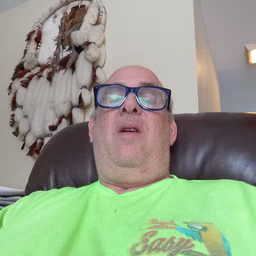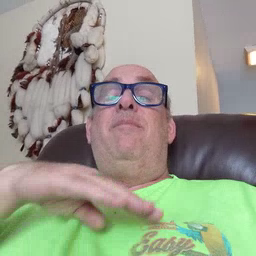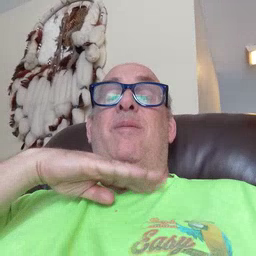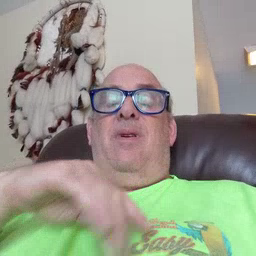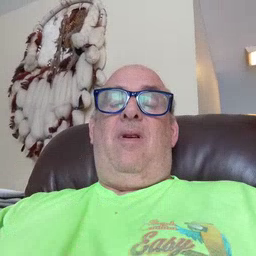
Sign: pig